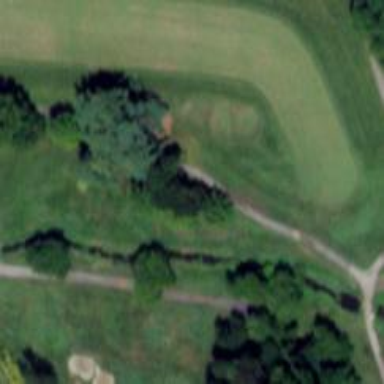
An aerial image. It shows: Path for both road and golf.